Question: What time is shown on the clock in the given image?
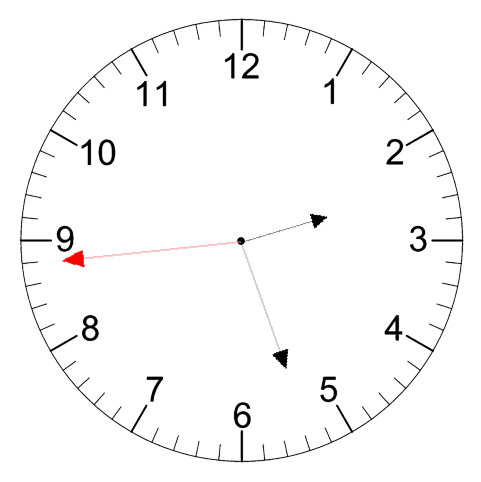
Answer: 02:26:44